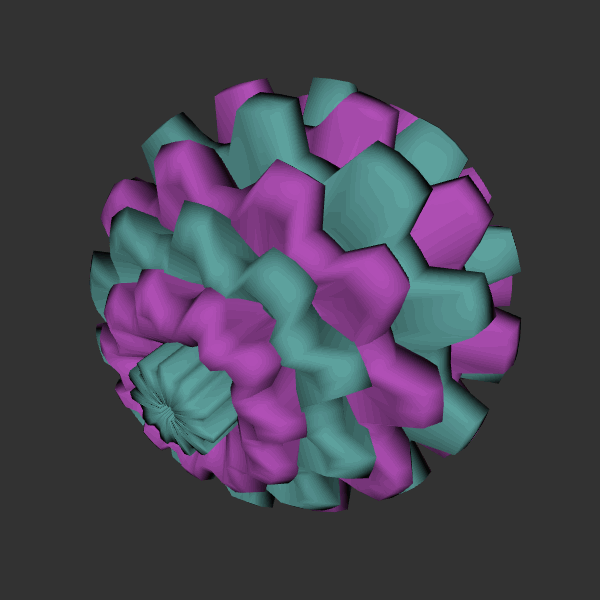
Background: dark